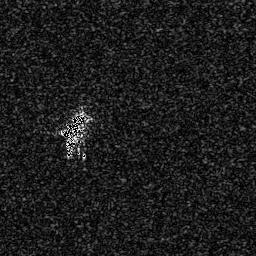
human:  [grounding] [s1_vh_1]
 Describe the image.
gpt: In the satellite image, there is  <ref>1 medium ship </ref> <box>[[23, 42, 34, 53, 0]]</box> located at left.